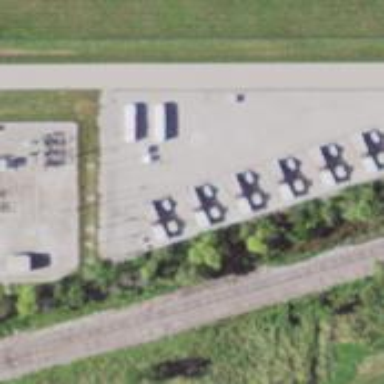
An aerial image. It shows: Generator is pictured.